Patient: sex F, age 22
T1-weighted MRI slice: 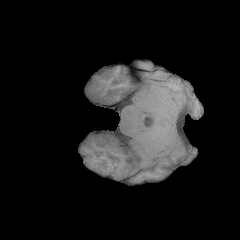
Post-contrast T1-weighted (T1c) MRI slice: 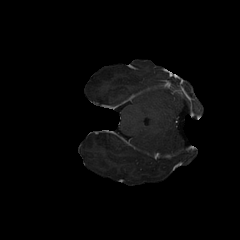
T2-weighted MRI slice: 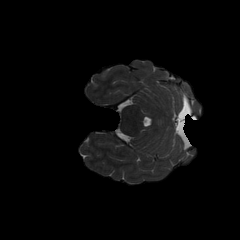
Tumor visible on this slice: no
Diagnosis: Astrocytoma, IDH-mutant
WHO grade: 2